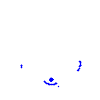
Particle: proton